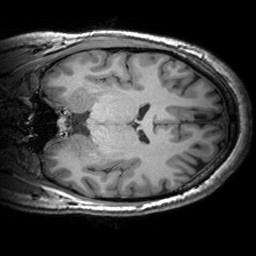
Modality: T1w
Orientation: coronal
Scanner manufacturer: siemens
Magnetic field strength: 3 T
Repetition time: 2.53 s
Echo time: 0.00299 s